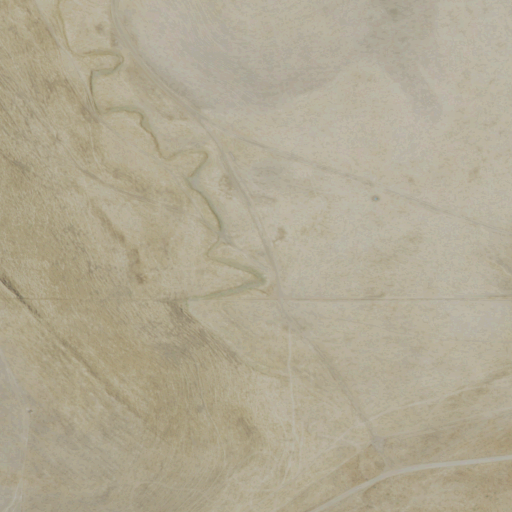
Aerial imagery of valley in California named Oat Gulch containing grassland and open development